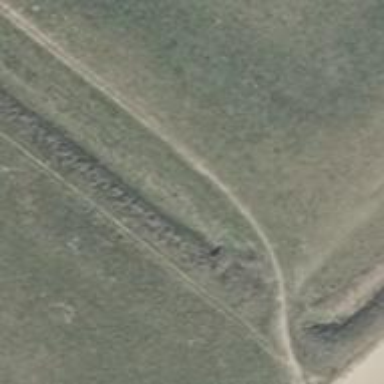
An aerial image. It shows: Culvert tunnel.